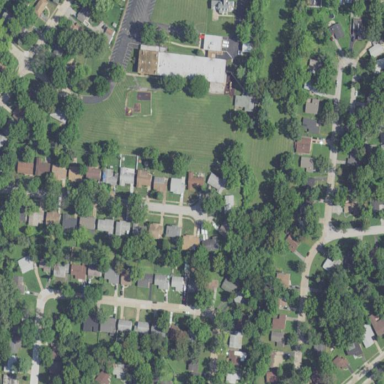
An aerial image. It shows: School.